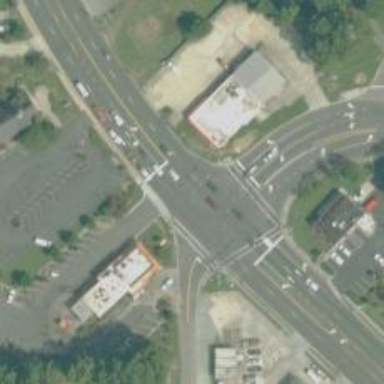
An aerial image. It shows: Controlled crossing on the road.